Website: crate-barrel
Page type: billing-address
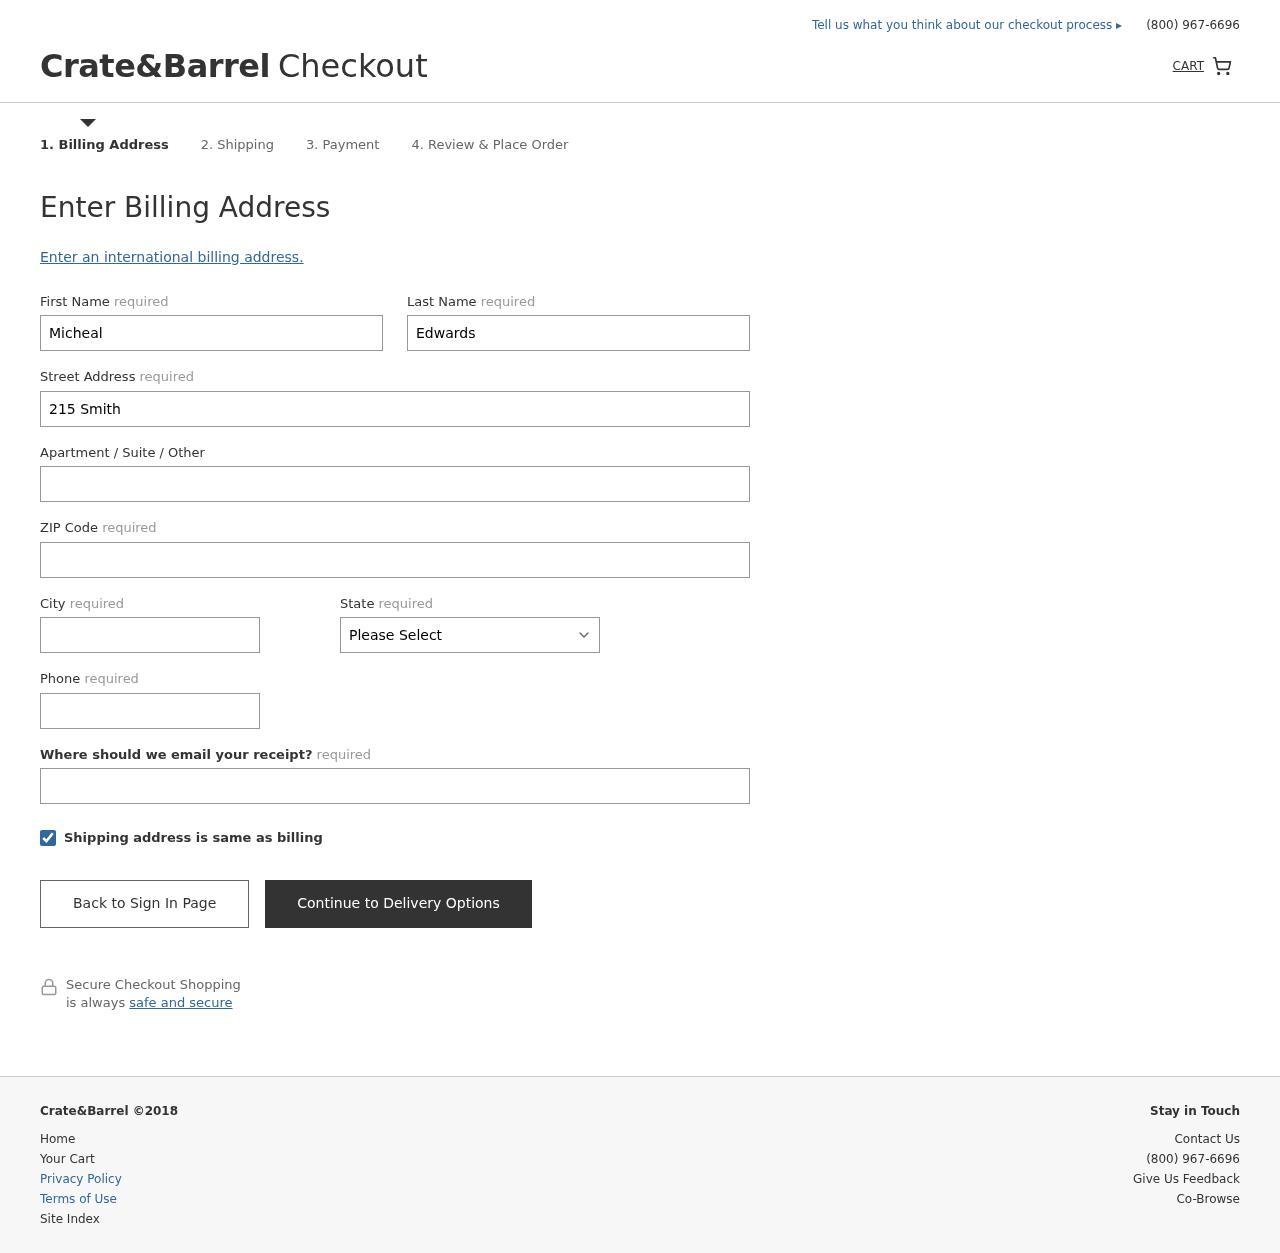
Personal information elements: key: PII_STATE
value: Minnesota
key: PII_FIRSTNAME
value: Micheal
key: PII_LASTNAME
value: Edwards
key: PII_STREET
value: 215 Smith Dale Apt. 832
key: PII_STREET2
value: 764 Cameron Squares Apt. 609
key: PII_POSTCODE
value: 96857
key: PII_CITY
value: Butlermouth
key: PII_PHONE
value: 8903562190
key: PII_EMAIL
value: medwards@hotmail.com